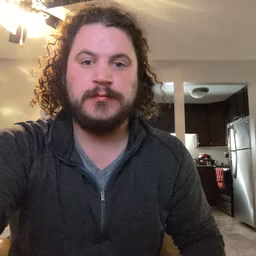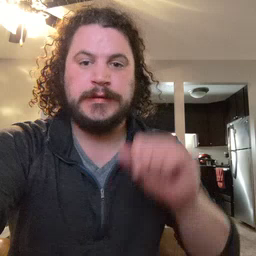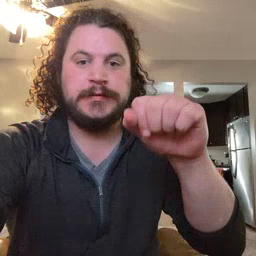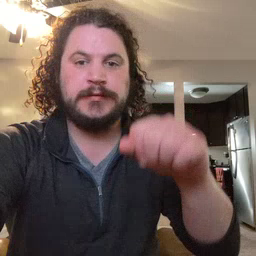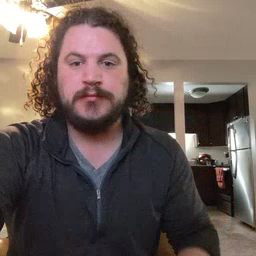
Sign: yes